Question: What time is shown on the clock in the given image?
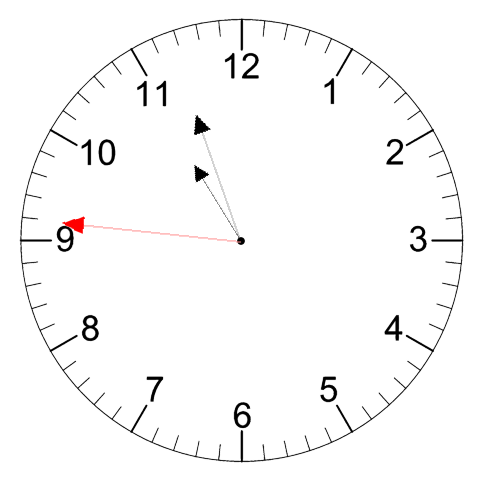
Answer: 10:56:46